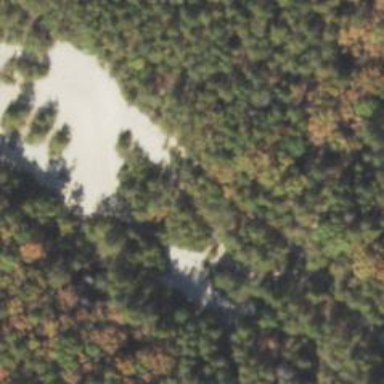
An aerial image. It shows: Natural area covered with sand.